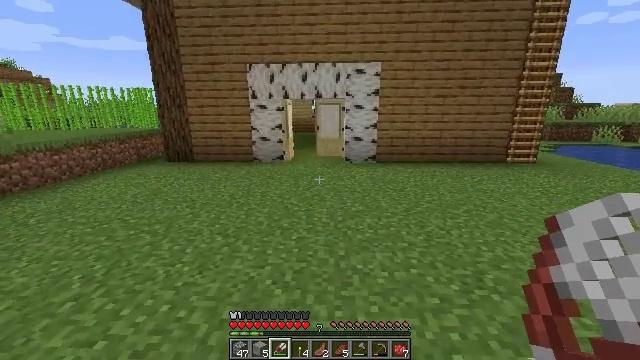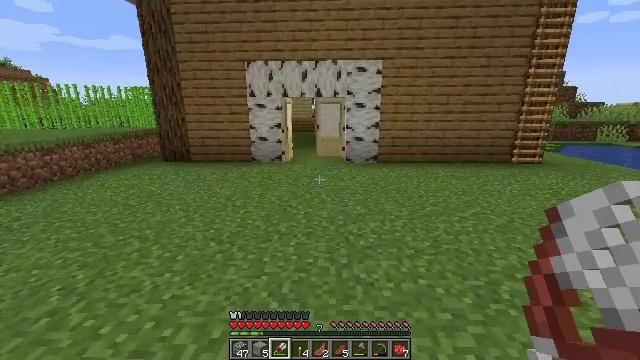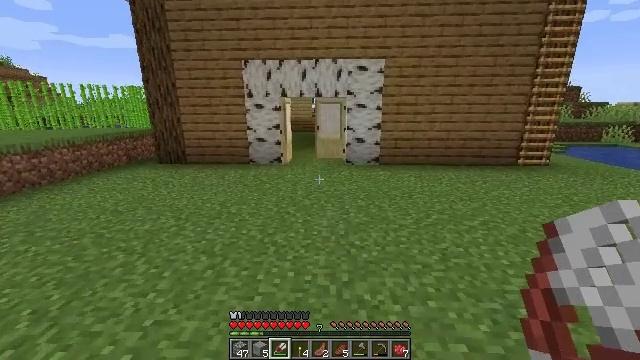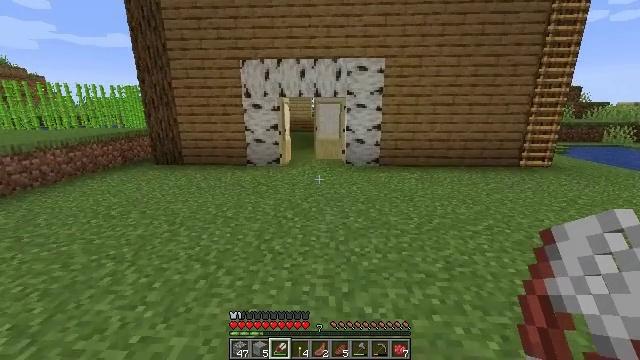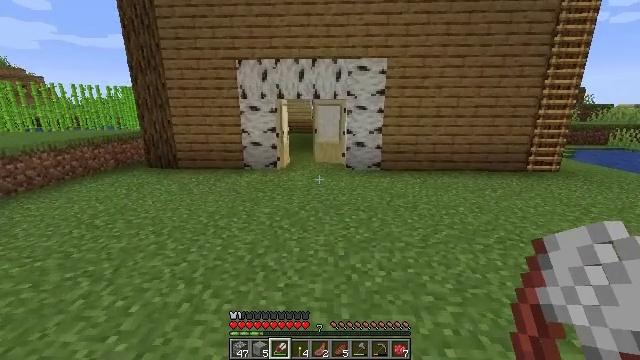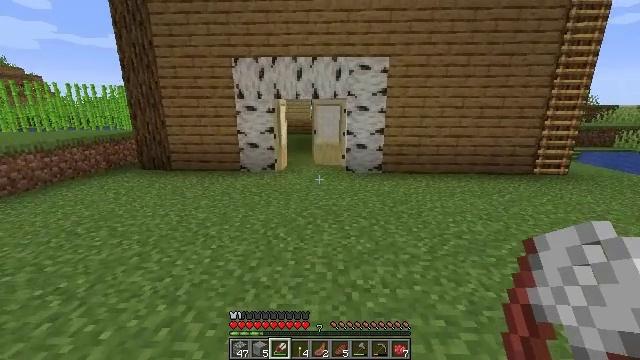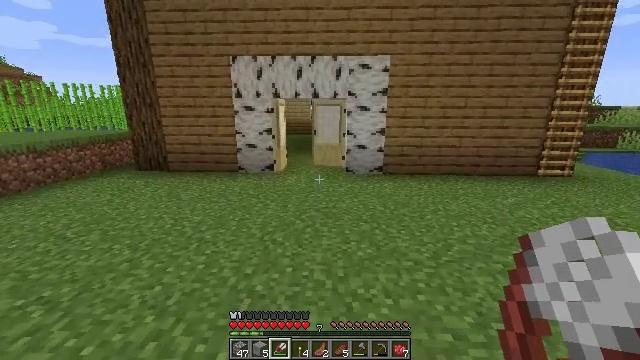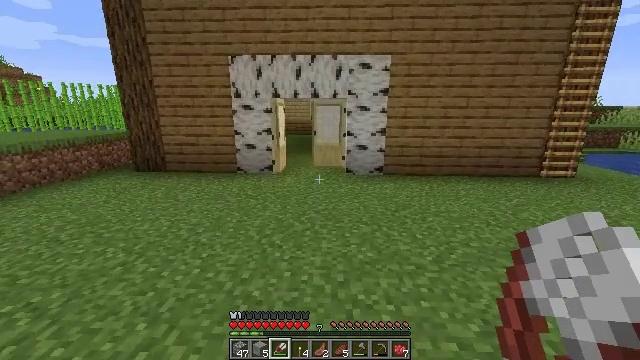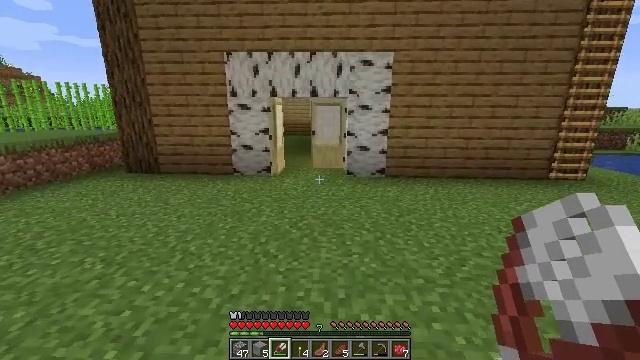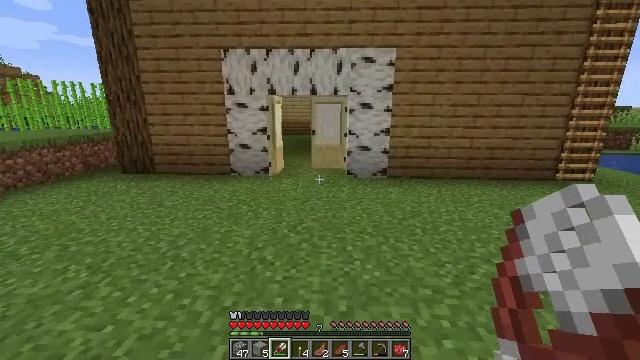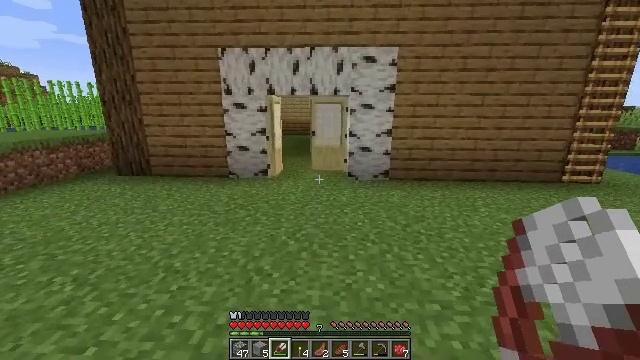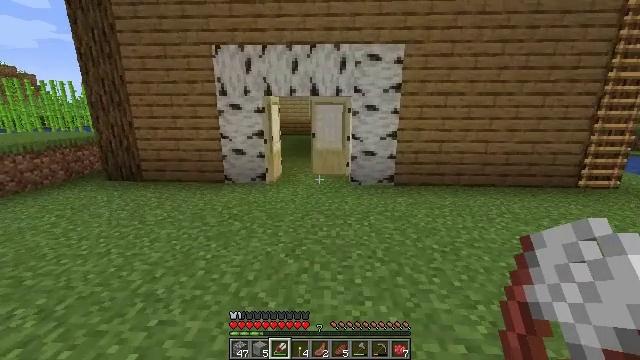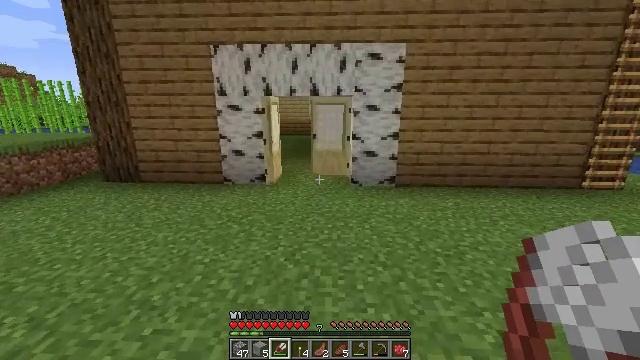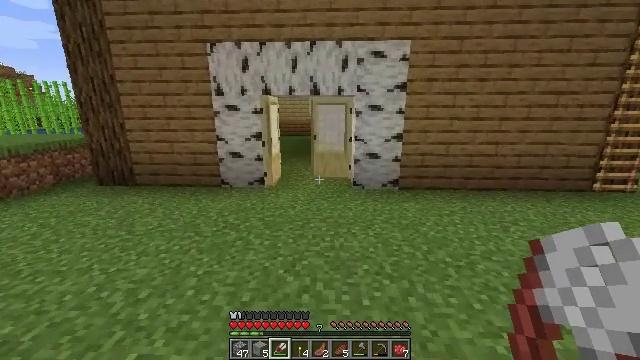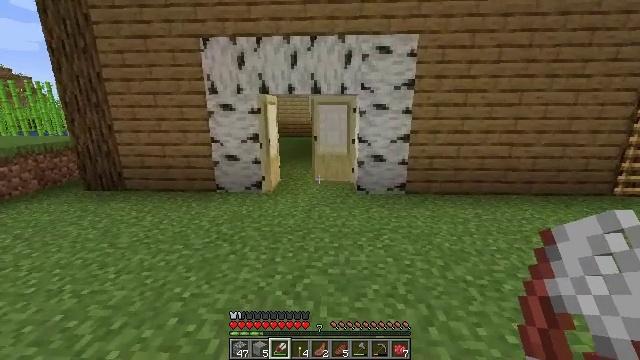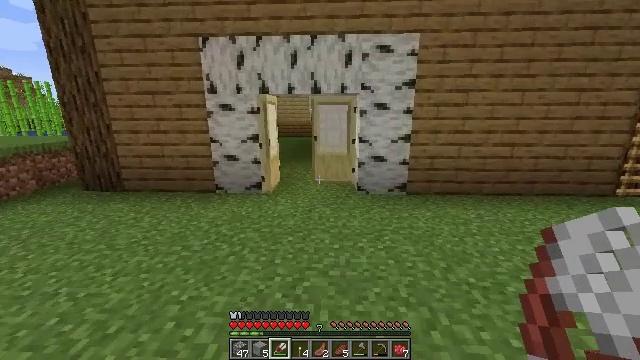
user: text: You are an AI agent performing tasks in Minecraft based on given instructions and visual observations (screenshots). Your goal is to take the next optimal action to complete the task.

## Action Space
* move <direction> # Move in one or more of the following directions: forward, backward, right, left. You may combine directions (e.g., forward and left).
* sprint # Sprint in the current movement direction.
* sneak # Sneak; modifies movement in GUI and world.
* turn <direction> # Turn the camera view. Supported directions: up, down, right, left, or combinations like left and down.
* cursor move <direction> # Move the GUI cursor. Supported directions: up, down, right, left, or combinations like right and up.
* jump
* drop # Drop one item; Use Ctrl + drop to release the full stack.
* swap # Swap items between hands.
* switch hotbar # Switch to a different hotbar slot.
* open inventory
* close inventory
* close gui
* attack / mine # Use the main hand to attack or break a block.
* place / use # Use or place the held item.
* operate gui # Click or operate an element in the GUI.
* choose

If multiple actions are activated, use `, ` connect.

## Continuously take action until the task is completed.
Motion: motion action
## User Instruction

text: Craft an iron door by using iron ingots in the crafting table.
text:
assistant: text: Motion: move forward
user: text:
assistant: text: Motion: move forward
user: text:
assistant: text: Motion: move forward
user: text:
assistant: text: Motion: move forward
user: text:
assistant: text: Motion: move forward
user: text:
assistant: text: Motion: move forward
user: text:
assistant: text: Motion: move forward
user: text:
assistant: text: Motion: move forward
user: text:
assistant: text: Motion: move forward
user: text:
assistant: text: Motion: move forward
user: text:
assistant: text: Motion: move forward
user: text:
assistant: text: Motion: move forward
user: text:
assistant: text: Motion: move forward
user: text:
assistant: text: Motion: move forward
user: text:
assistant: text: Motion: move forward
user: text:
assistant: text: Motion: move forward
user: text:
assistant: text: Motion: move forward
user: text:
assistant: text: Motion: move forward
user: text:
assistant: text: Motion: move forward
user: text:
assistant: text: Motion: move forward
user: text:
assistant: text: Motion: move forward
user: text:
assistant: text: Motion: move forward
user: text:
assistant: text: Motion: move forward
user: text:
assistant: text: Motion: move forward
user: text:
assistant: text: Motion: move forward
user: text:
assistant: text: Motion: move forward
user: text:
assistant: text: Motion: move forward, turn left
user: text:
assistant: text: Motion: move forward, turn left
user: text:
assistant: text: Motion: move forward, turn left
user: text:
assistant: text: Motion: move forward, turn left